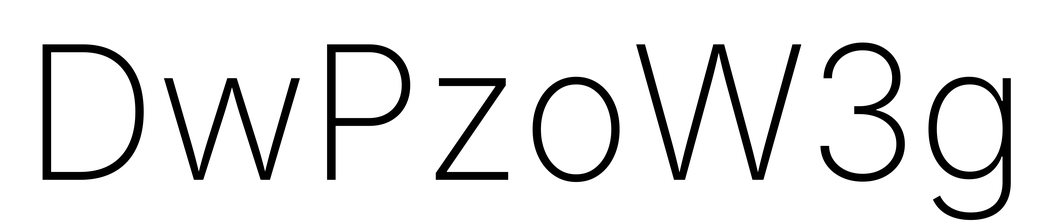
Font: Inter_ExtraLight